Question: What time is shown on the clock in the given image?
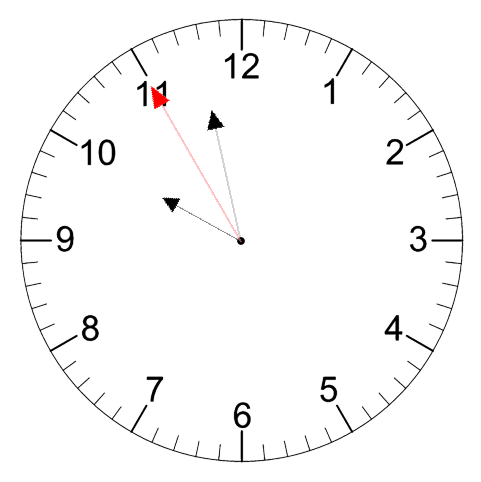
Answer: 09:57:55